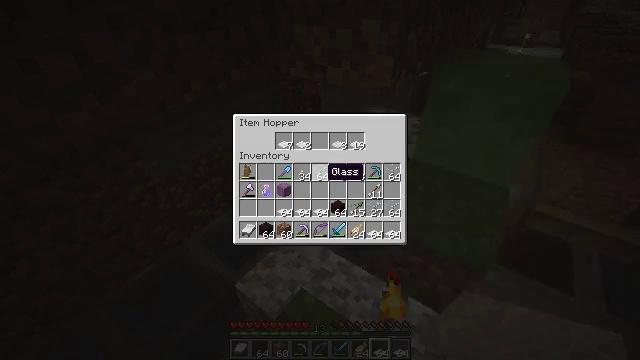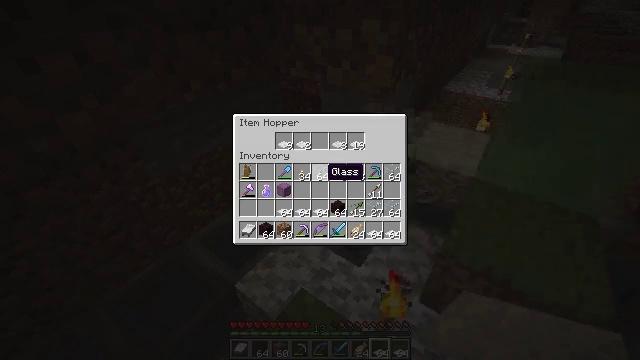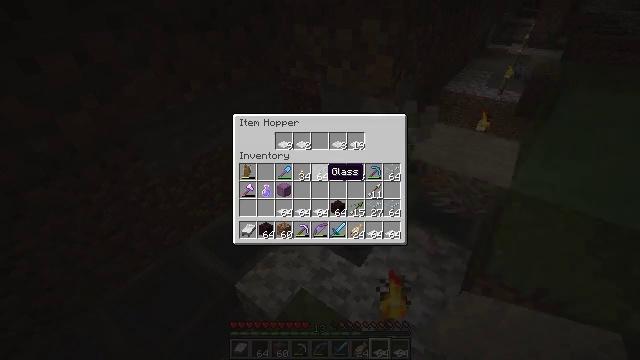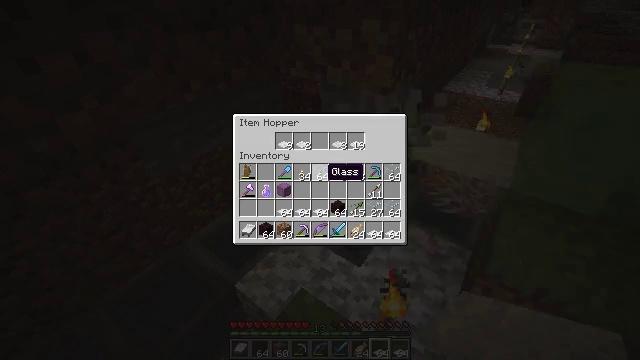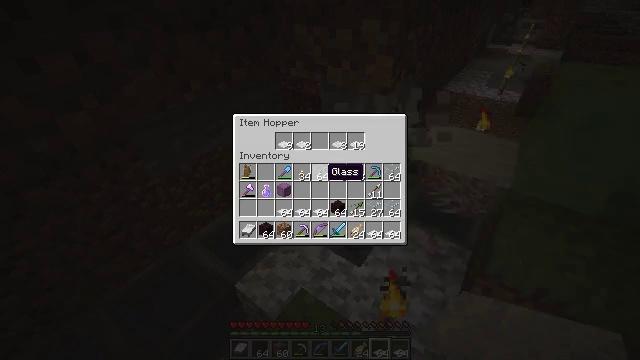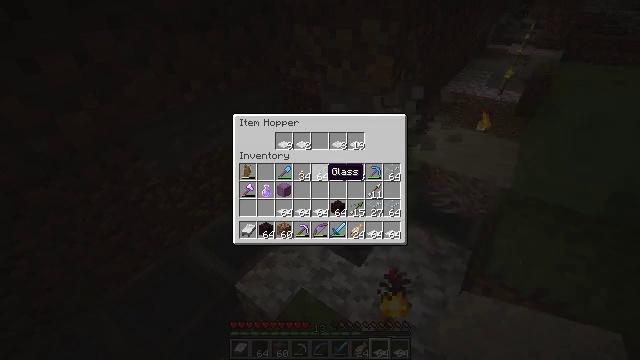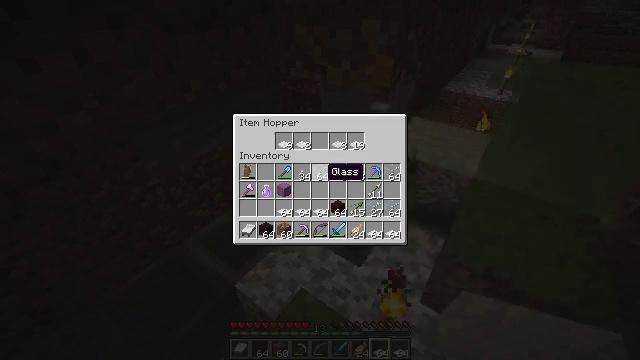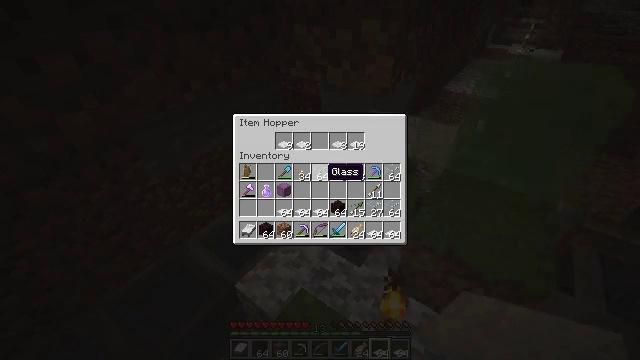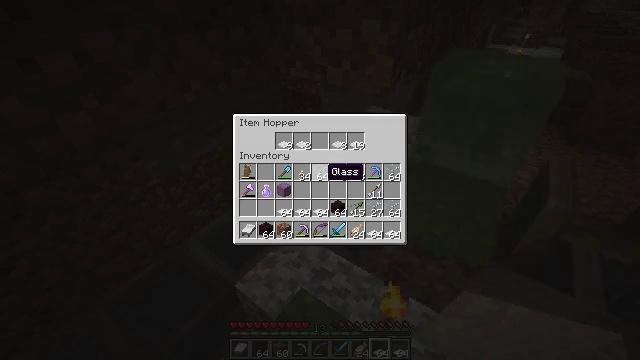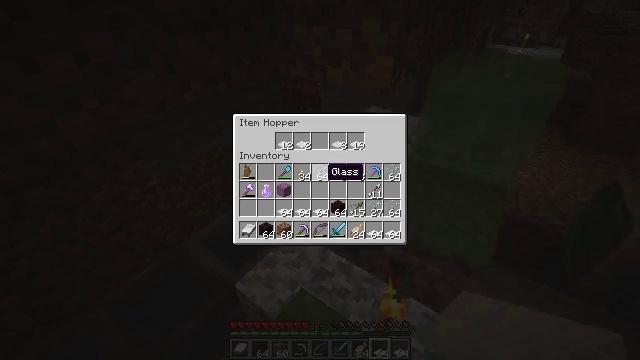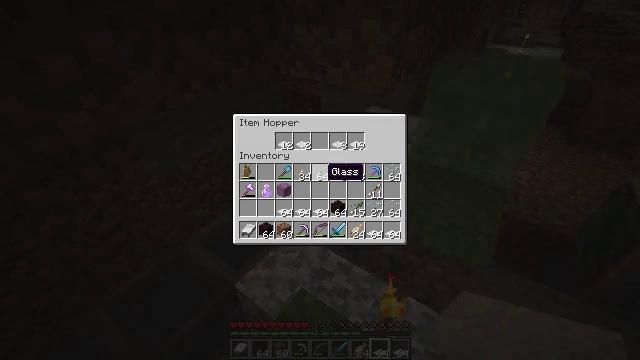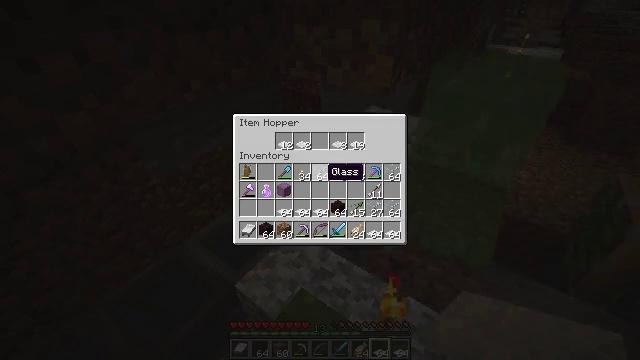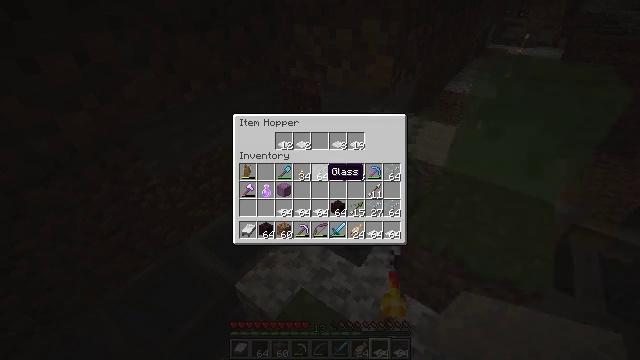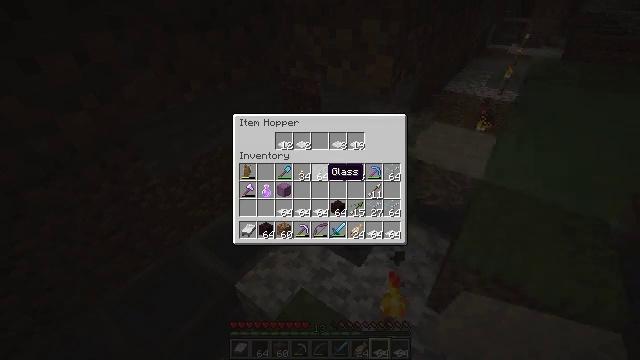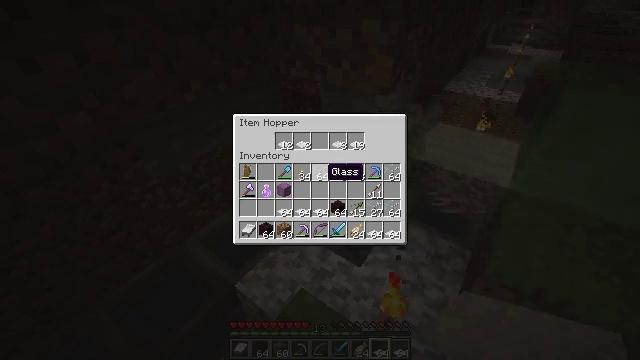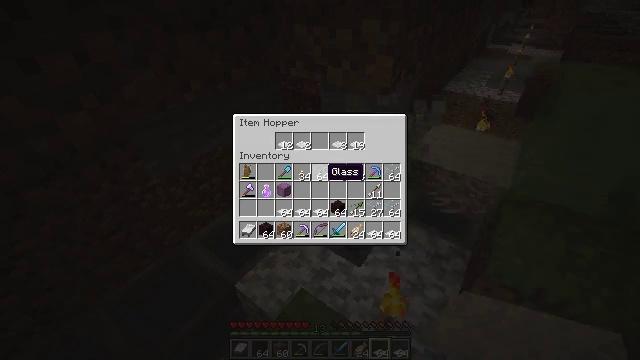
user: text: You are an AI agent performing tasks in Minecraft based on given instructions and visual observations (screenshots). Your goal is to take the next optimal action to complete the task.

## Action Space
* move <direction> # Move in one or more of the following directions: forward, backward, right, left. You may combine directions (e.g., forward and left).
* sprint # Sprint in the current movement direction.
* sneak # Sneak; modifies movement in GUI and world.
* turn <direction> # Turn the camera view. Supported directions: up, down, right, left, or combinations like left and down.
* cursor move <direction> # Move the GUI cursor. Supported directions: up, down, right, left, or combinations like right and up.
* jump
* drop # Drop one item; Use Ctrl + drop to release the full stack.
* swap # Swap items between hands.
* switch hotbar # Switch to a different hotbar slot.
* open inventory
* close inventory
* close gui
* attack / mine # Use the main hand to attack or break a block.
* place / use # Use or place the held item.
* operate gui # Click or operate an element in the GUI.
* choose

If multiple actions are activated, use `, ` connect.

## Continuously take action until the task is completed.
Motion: motion action
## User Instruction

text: Gather the shulker box for storage.
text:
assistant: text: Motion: open gui
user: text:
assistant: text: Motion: no_op
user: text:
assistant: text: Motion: no_op
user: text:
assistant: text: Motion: no_op
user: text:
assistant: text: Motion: no_op
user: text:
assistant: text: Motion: no_op
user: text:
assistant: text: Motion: no_op
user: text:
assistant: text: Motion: no_op
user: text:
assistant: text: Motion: no_op
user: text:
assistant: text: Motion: no_op
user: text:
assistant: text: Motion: no_op
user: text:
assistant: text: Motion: no_op
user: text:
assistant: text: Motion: no_op
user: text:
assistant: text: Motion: no_op
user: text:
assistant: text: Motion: no_op
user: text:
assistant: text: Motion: no_op
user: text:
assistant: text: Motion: no_op
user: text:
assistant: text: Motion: no_op
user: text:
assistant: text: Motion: no_op
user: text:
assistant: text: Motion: no_op
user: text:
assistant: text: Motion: no_op
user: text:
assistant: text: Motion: no_op
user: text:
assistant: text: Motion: no_op
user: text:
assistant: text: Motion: no_op
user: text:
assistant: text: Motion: no_op
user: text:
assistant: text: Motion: no_op
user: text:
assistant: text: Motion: no_op
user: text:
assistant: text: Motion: no_op
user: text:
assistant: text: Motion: no_op
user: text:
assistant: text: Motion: no_op